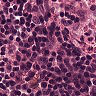
Metastatic tissue present: no